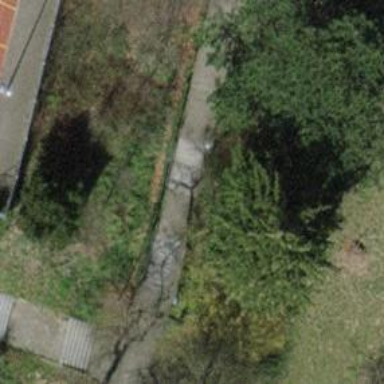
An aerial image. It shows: Footway with sett surface.